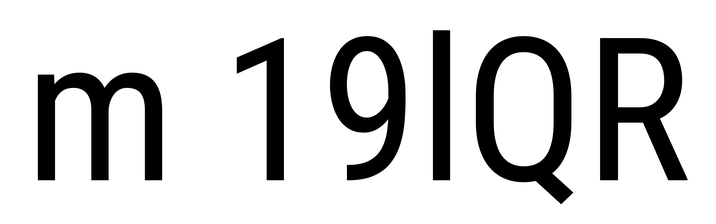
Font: Roboto_Condensed_Regular